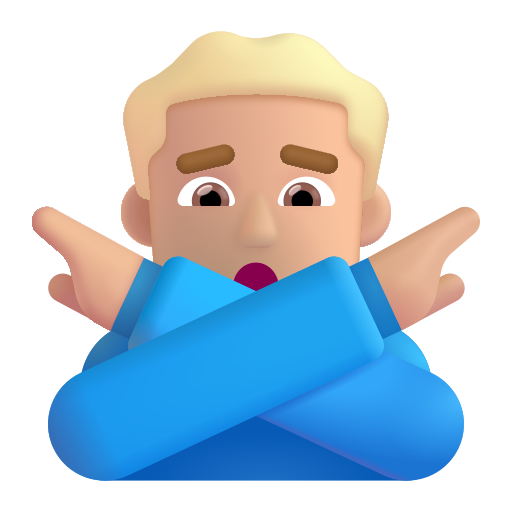
man gesturing no color  light